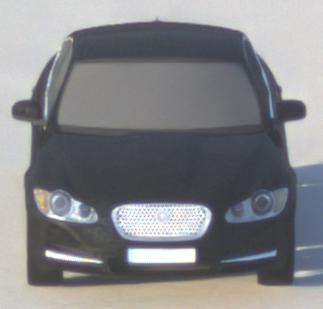
Make: Jaguar
Model: XF 3.0 V6
Detailed model: XF (X250) Limousine
Model produced from: 2010/02
Model produced until: 2010/10
Doors: 4
Color: black
Road condition: dry road
Daytime: sunrise or sunset
Contrast: low contrast